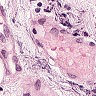
Metastatic tissue present: no